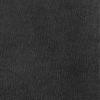
Label: dusty